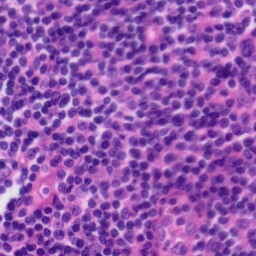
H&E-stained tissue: Tonsil